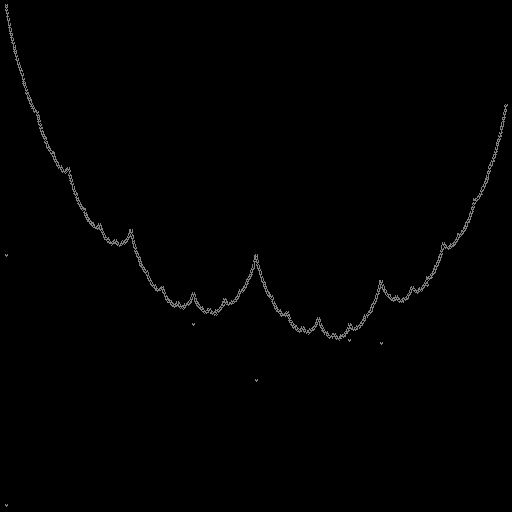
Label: a4